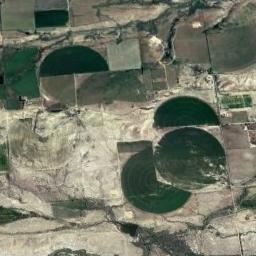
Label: circular_farmland